Question: how can I change the size and the font color of the line: "Please choose the directory of the camera"?
'''
camera_folder_name = uigetdir('C:', 'Please choose the directory of the camera');
'''
it's so small :/

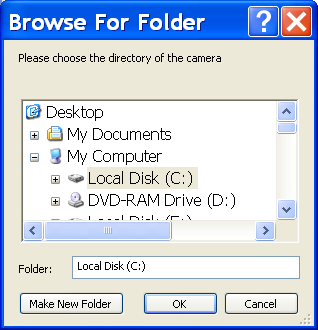
Answer: Matlab merely calls Windows API functions that open file dialog. The size of the font is determined in Windows Users preferences. There might be something <URL>, but as usual, use these things with caution.